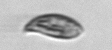
Label: Cryptophyta